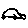
Label: car